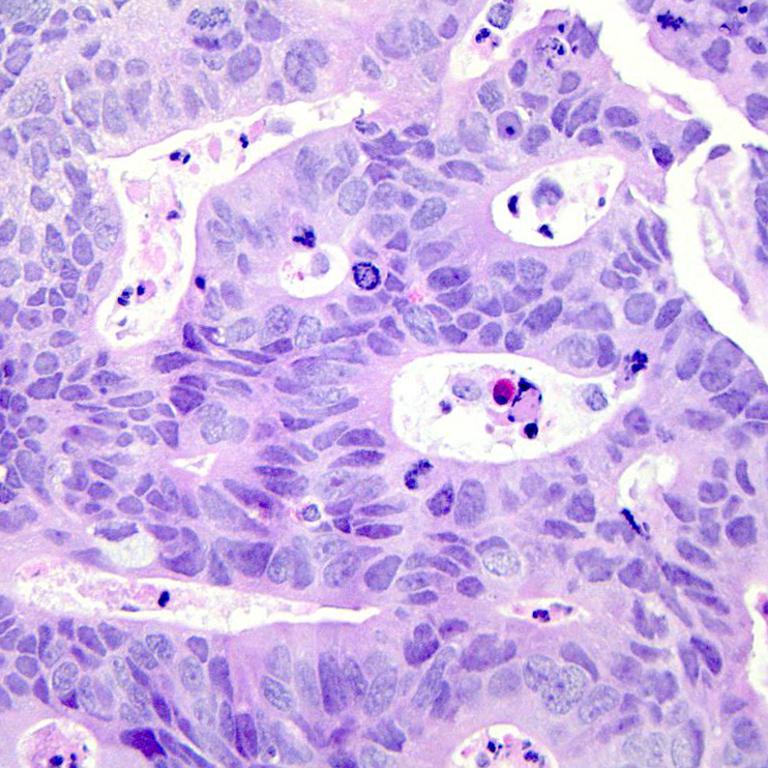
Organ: colon
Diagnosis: adenocarcinomas